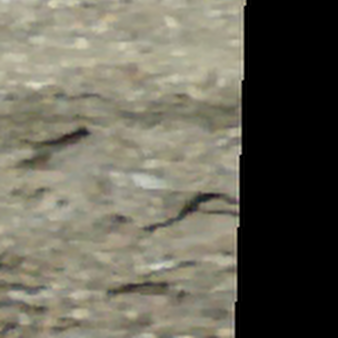
Label: other